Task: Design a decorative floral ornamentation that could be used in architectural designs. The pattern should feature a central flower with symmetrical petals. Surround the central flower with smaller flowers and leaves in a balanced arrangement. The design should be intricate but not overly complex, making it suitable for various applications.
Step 651:
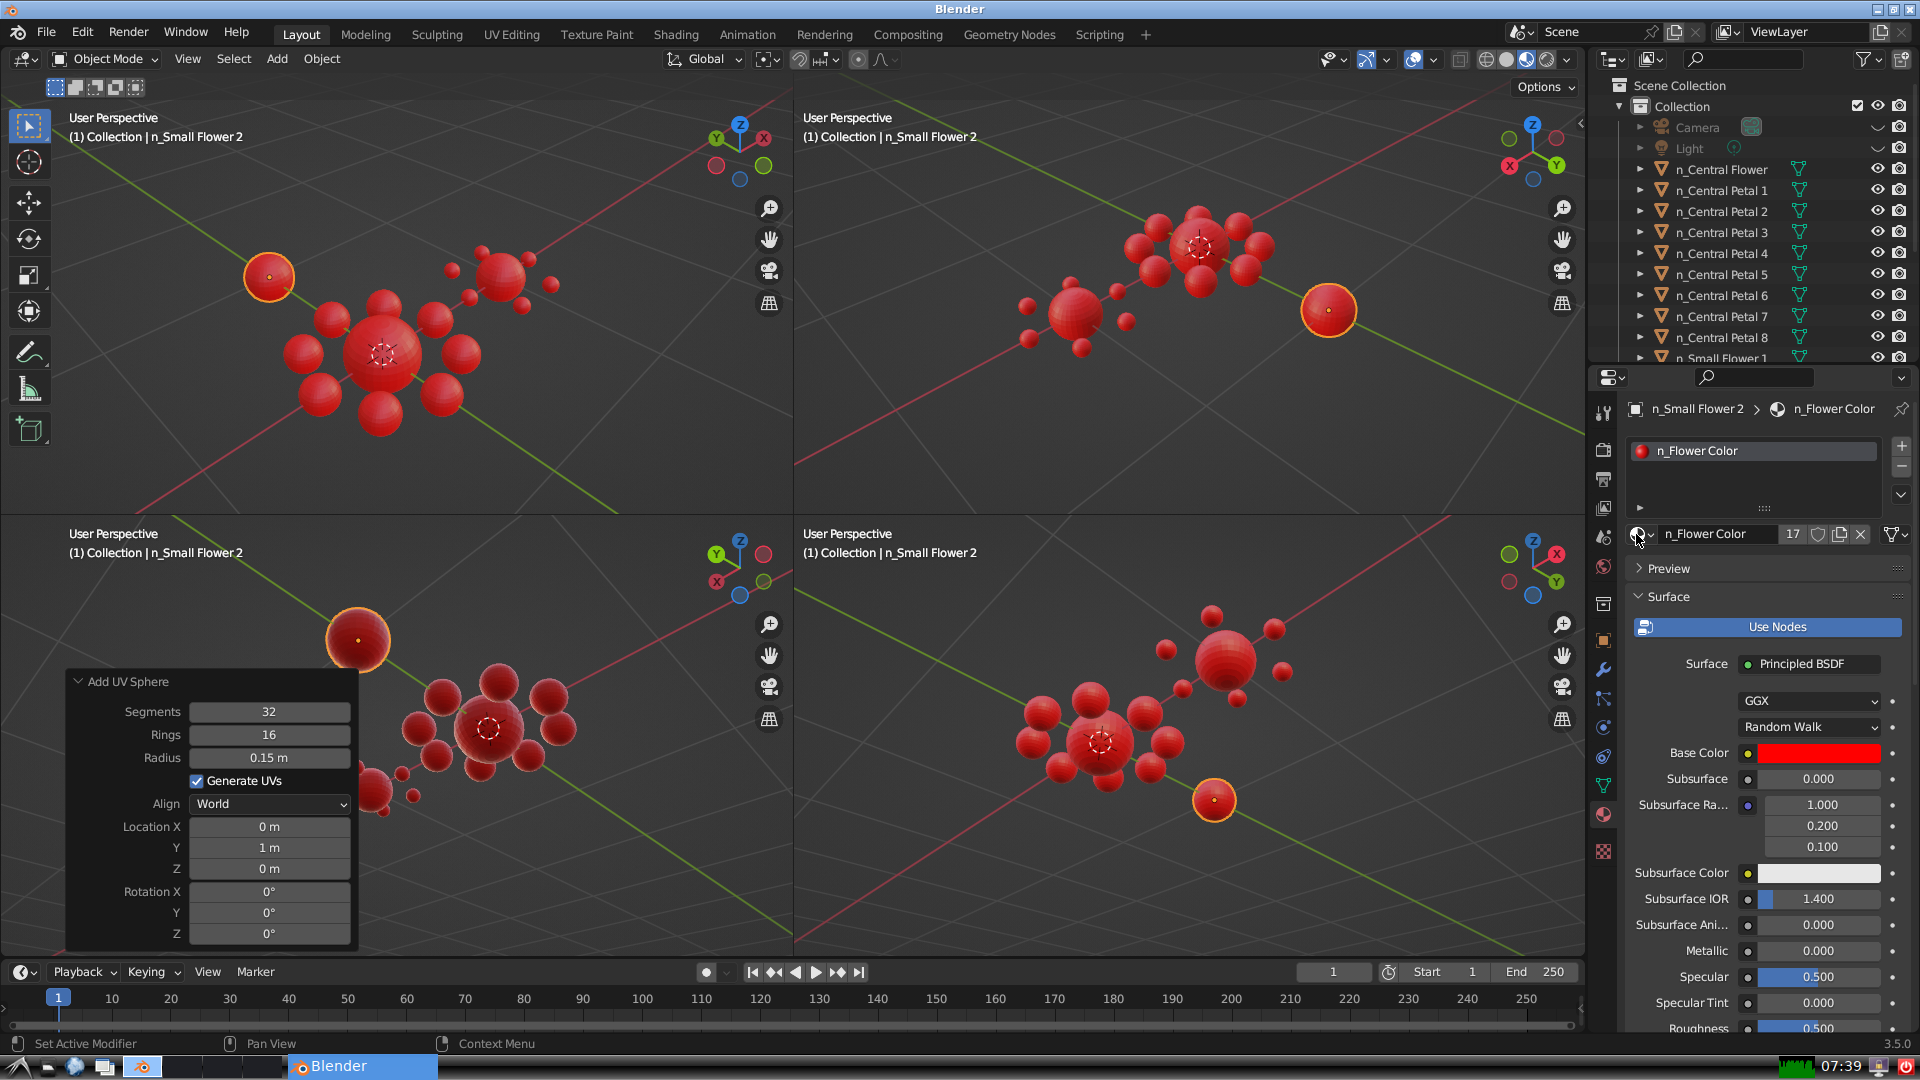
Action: {"mouse_move": [278, 58]}